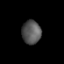
Tissue: prostate
Cell type: T cells
Senescence score: 0.2977
Nuclear area (px): 439
Mean DAPI intensity: 86.191